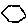
Label: hexagon